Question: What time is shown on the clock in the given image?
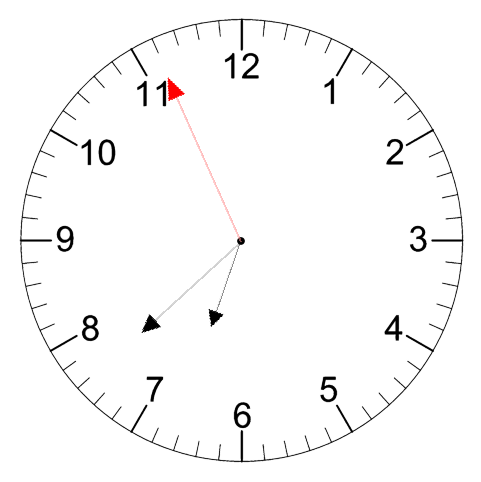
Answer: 06:37:56